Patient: sex M, age 57
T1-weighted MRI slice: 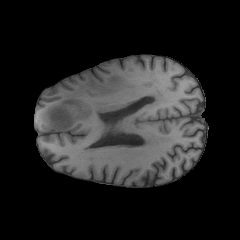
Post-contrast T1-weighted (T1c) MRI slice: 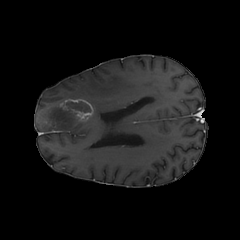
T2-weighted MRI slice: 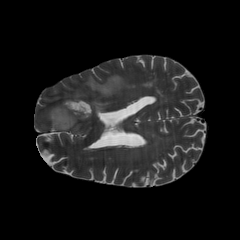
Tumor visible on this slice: yes
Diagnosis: Glioblastoma, IDH-wildtype
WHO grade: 4